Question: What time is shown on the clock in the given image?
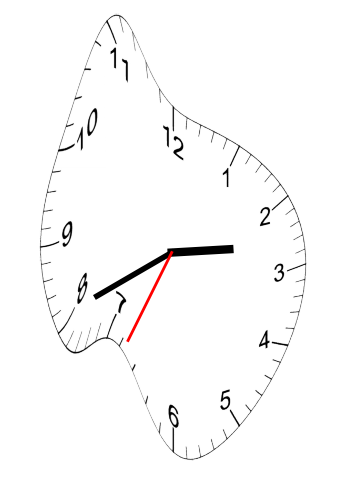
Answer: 02:40:34